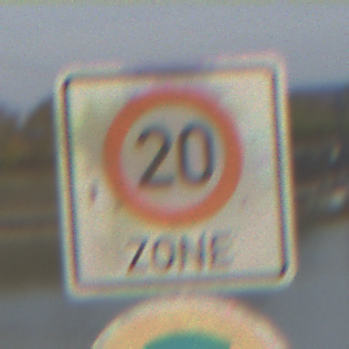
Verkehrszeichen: BeginnZone20
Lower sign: AbsolutesHalteverbot
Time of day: SunriseSunset
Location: Outdoor (Urban)
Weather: PartlyCloudy
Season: NotSpecified
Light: Natural